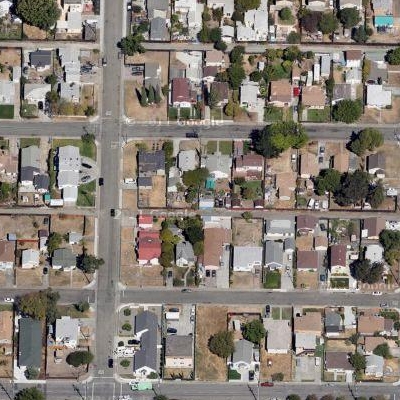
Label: Resident